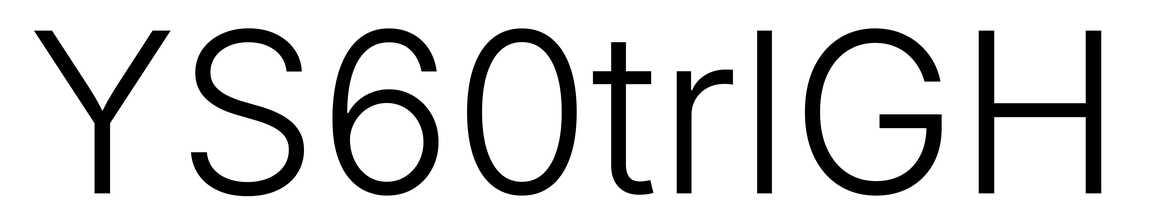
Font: Inter_Light